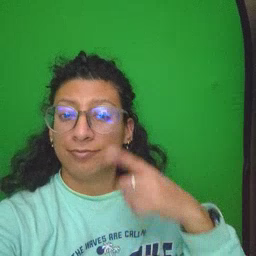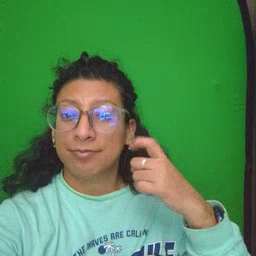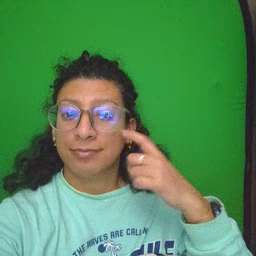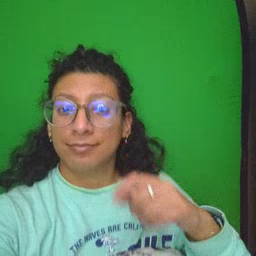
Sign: cry